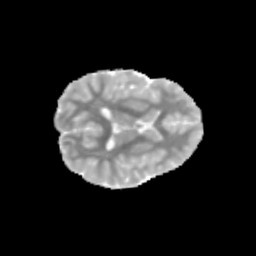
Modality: MD
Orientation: axial
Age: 10
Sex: male
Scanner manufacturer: siemens
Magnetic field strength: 3 T
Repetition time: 3.8 s
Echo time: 0.07 s